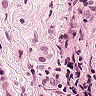
Metastatic tissue present: yes